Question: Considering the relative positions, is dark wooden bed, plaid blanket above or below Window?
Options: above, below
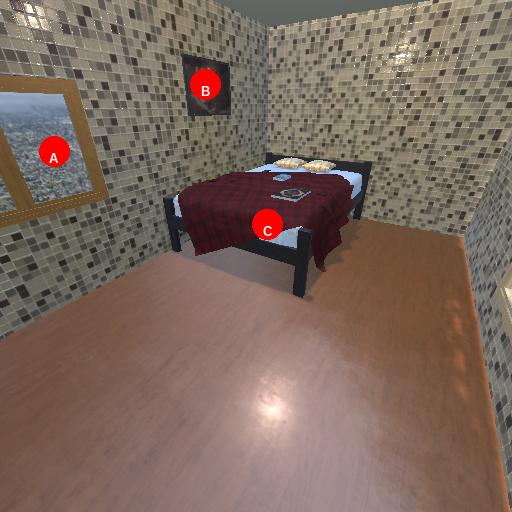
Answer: above